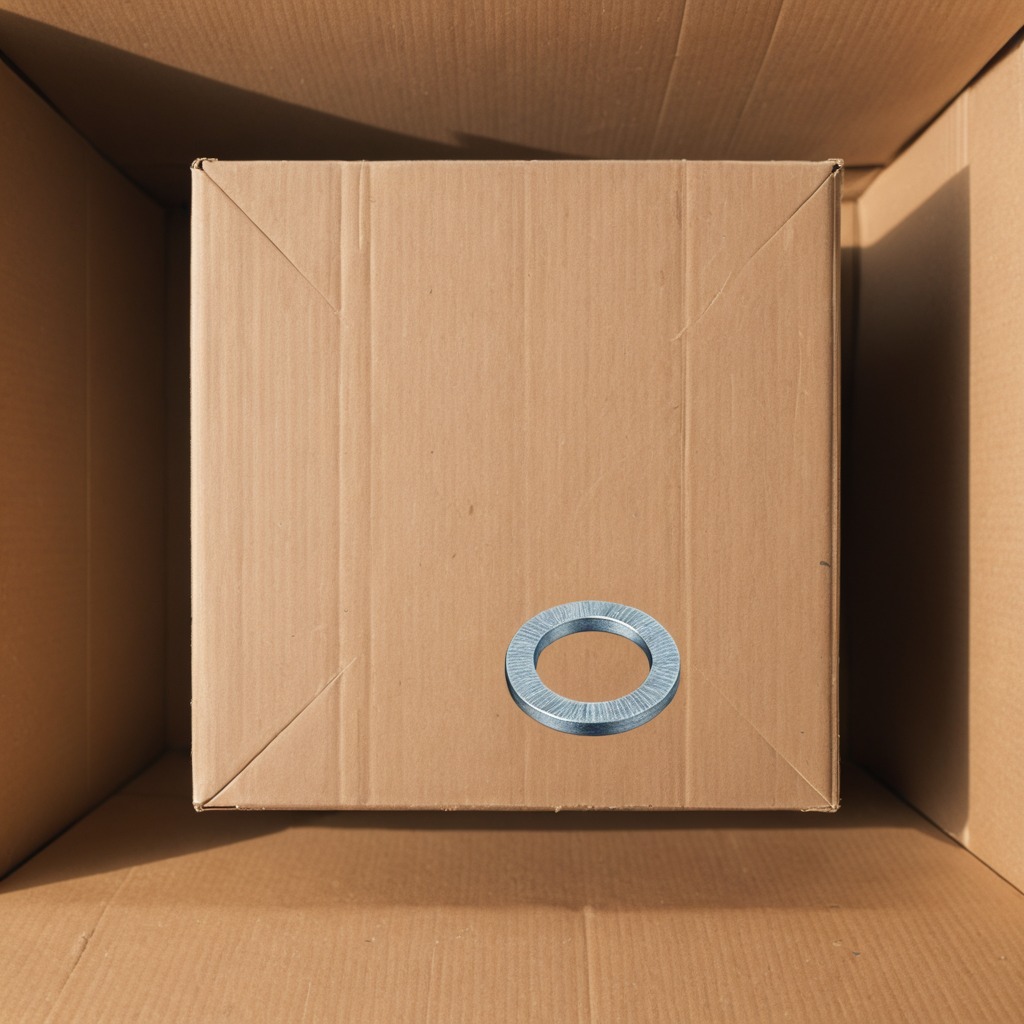
A flat metal washer is lying on the cardboard box surface.